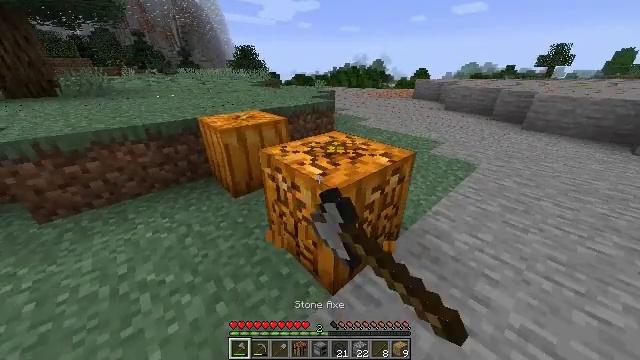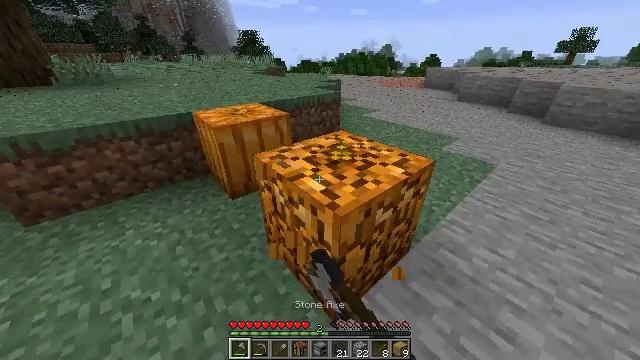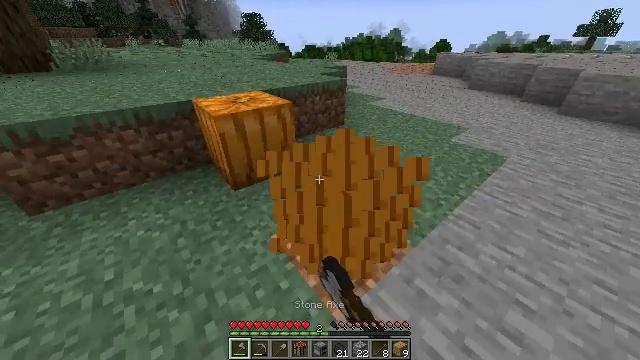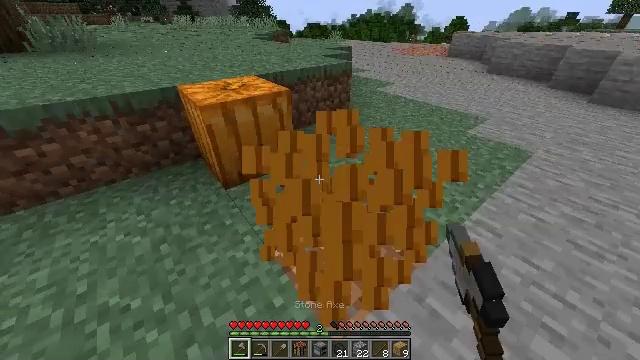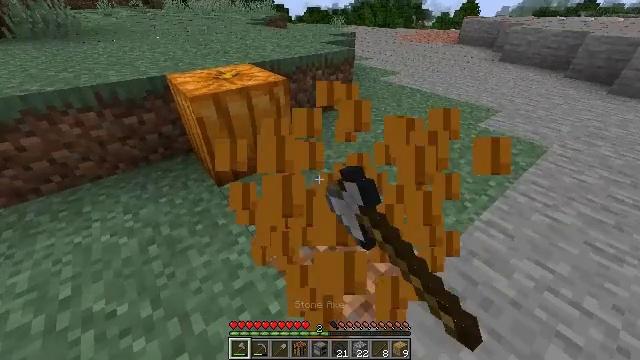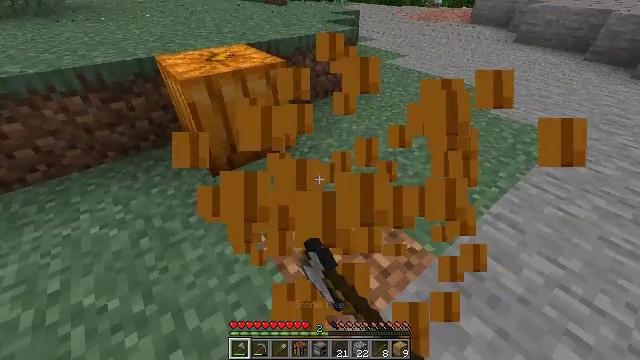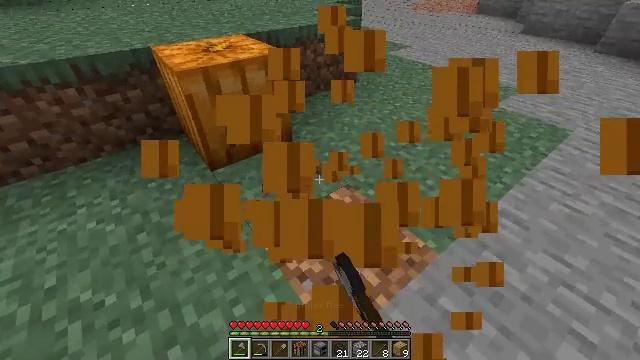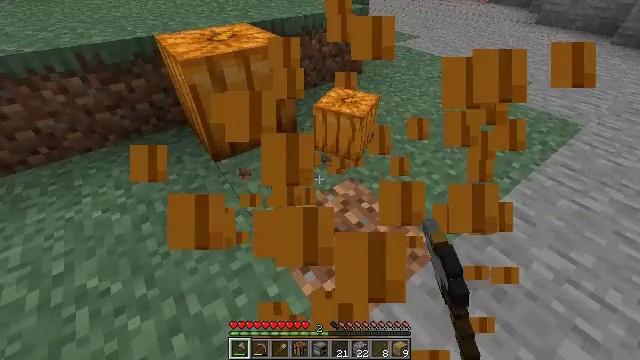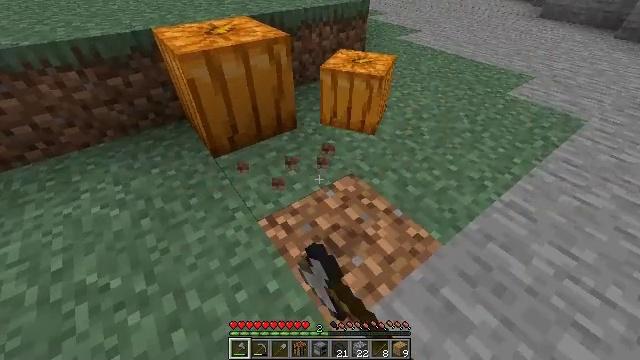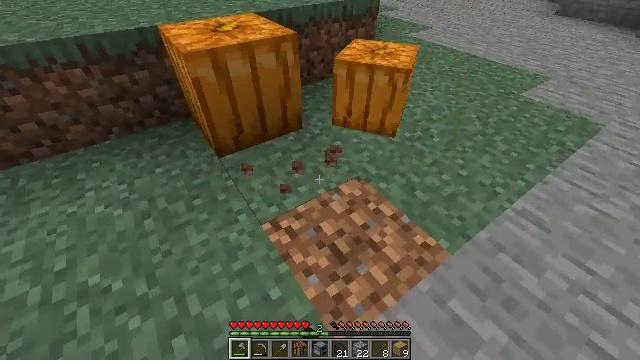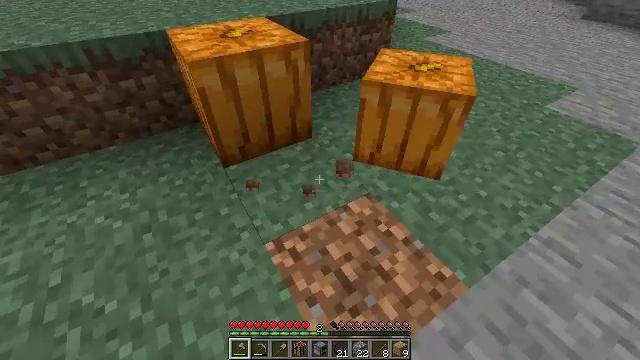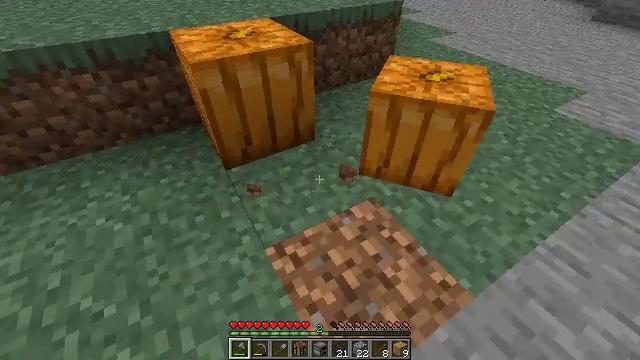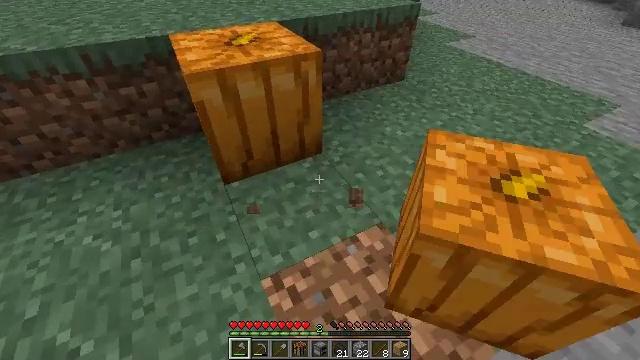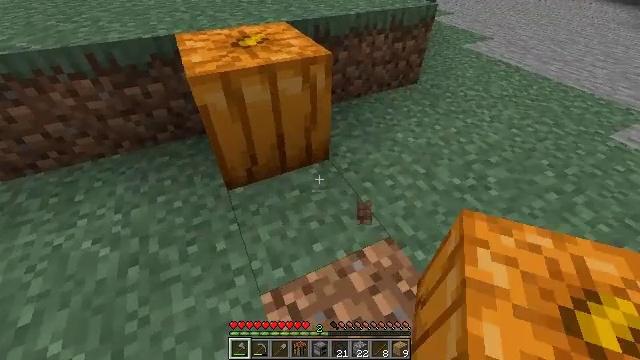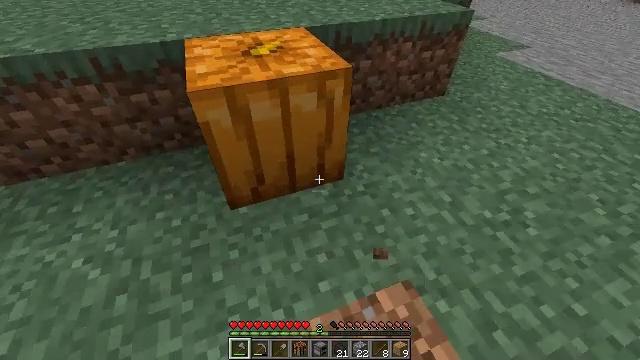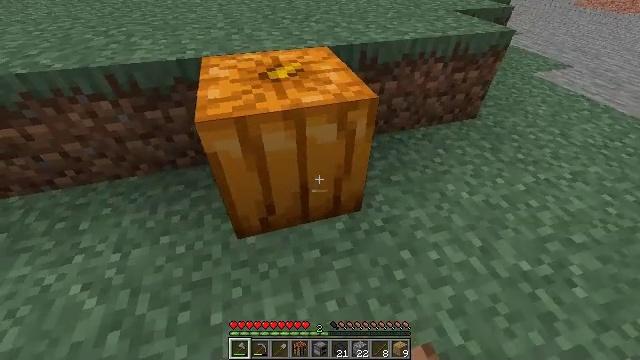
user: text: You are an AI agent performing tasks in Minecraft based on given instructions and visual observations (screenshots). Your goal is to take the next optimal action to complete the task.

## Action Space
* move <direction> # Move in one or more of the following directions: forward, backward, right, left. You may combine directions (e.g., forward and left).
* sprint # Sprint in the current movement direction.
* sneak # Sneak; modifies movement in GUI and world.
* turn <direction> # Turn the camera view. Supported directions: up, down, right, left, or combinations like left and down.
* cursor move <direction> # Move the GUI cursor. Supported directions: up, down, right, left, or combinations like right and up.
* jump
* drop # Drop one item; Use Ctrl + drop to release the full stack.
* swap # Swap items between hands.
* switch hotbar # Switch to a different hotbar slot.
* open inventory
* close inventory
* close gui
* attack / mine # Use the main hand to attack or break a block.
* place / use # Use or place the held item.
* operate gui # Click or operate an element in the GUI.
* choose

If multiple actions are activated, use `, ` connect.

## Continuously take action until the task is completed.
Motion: motion action
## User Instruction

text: Mine the pumpkin from the ground.
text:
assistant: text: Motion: move forward, turn left and down, attack / mine
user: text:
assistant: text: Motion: turn left and down, attack / mine
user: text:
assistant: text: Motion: turn down, attack / mine
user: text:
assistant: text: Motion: turn down, attack / mine
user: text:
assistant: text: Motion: turn down, attack / mine
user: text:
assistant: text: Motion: turn down, attack / mine
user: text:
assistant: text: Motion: turn left and down, attack / mine
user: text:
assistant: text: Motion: attack / mine
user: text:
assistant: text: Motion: move forward, turn left, attack / mine
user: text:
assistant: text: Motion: move forward, turn left
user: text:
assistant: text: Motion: move forward
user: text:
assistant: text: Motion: move forward, turn left
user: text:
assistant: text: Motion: move forward, turn left
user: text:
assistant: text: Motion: move forward, turn left
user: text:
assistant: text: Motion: move forward, turn left and up
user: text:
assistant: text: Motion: turn left, attack / mine
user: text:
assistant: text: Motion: attack / mine
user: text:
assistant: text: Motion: attack / mine
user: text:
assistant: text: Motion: attack / mine
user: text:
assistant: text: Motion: turn left, attack / mine
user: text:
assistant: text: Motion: turn left and down, attack / mine
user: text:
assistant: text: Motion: turn down, attack / mine
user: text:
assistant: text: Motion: attack / mine
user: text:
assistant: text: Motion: turn left and down, attack / mine
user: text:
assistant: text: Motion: attack / mine
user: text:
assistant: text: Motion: turn down, attack / mine
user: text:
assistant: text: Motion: turn left, attack / mine
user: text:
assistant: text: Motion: attack / mine